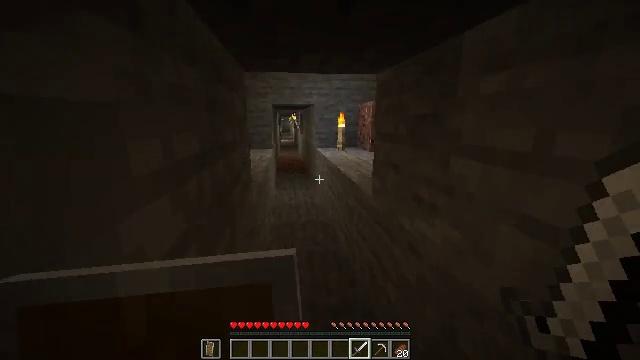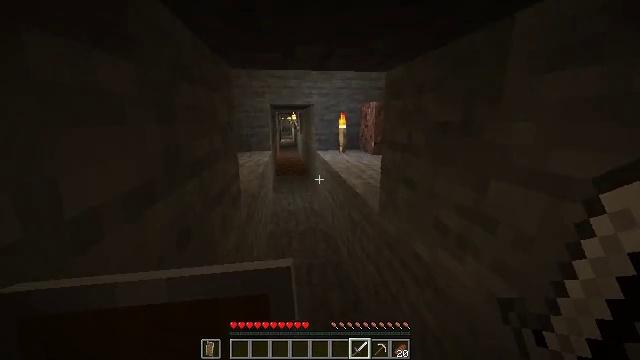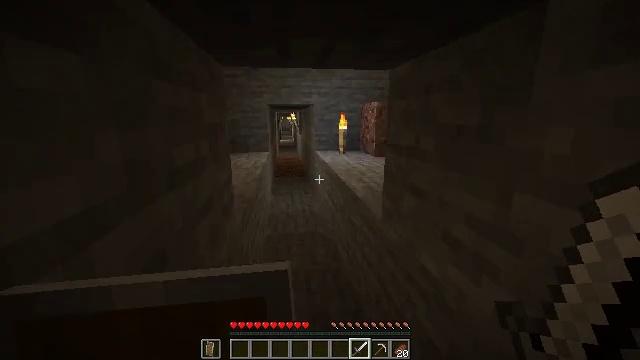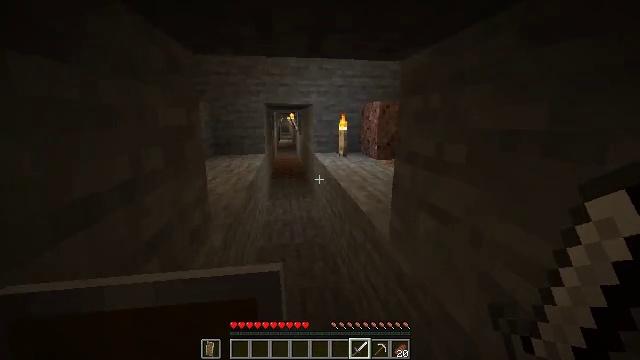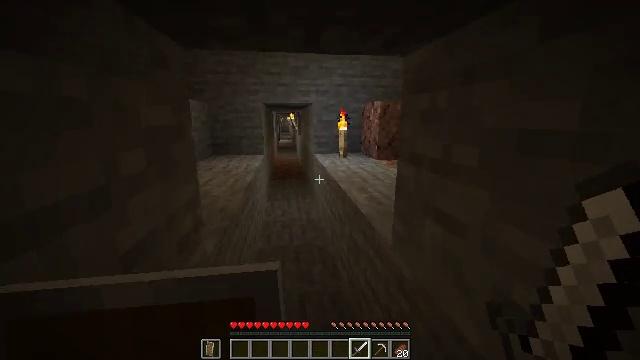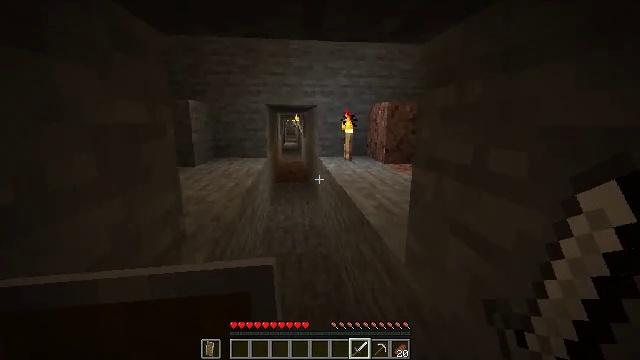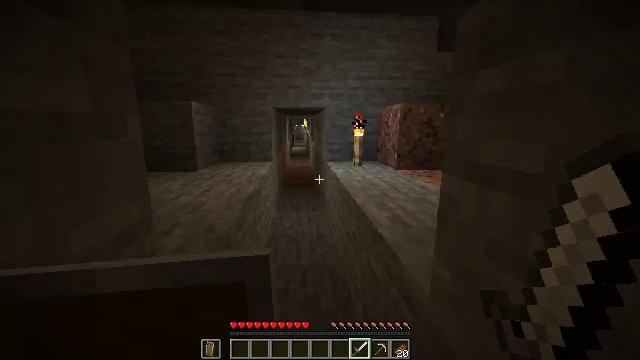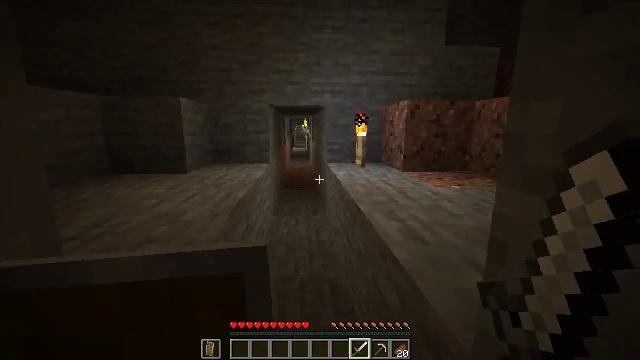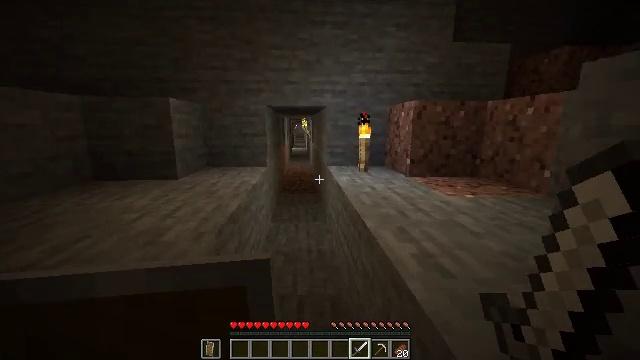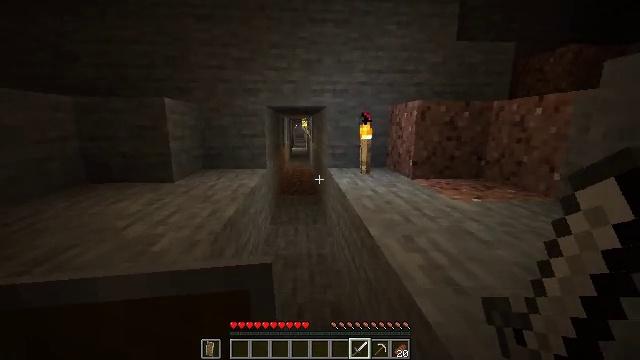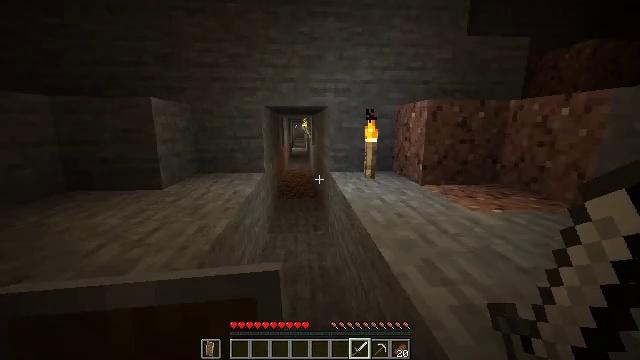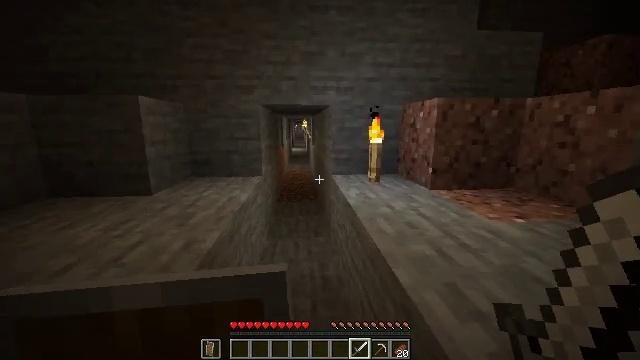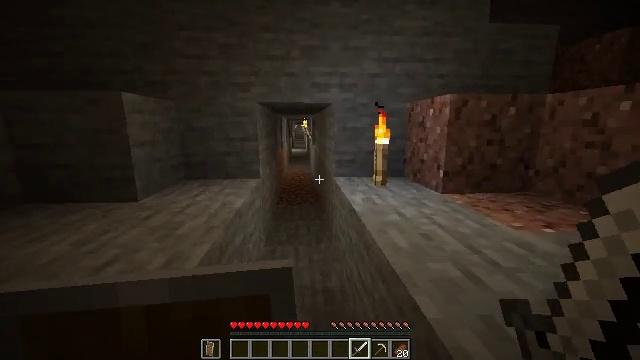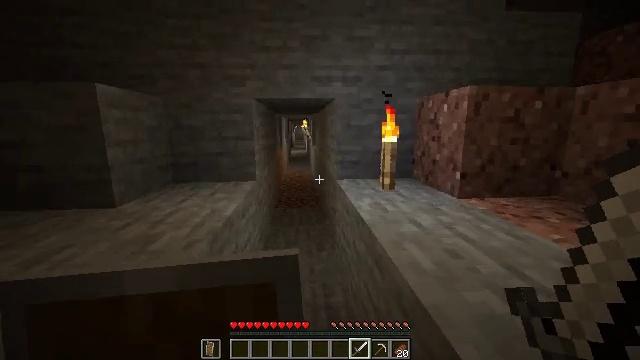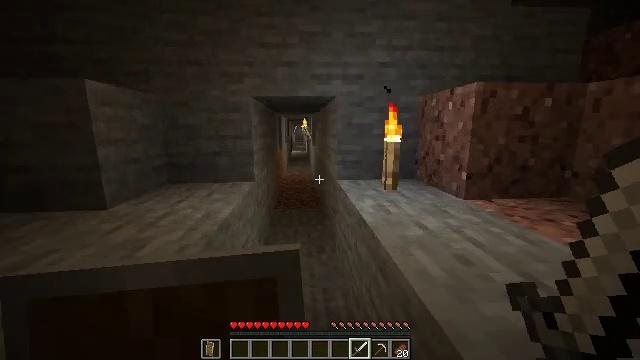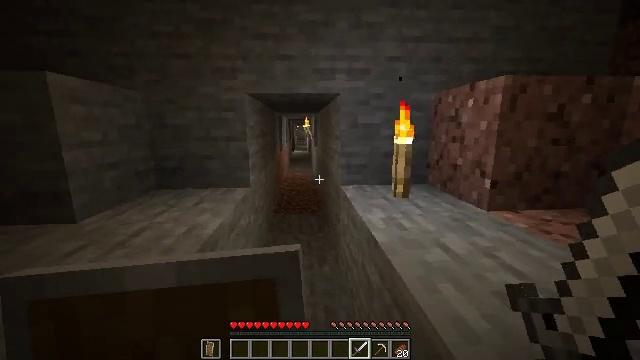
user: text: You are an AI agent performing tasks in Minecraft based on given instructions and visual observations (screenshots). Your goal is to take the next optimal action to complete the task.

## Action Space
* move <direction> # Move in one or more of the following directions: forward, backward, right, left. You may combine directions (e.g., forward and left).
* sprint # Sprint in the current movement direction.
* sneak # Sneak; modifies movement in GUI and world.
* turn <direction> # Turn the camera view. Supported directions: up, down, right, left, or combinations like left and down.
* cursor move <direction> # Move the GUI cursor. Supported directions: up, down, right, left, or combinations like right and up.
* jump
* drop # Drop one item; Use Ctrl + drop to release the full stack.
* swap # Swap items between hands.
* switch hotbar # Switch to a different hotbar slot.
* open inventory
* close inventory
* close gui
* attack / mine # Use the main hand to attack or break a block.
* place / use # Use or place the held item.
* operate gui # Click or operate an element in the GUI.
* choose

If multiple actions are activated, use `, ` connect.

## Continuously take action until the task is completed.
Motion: motion action
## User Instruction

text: Attack the spawner to disable it.
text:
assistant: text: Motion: move forward
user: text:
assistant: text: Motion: move forward
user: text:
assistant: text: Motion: move forward
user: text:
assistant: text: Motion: move forward
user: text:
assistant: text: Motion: move forward, turn left
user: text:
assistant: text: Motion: move forward, turn left
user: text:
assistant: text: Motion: move forward
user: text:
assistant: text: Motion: move forward
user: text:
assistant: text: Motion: move forward
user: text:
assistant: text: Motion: move forward
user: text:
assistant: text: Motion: move forward
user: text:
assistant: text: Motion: move forward
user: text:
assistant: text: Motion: move forward
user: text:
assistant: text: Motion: move forward
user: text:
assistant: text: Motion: move forward
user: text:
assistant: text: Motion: move forward, turn left
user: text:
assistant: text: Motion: move forward, turn left
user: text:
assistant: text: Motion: move forward, turn left
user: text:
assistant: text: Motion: move forward
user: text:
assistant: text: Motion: move forward
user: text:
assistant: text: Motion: move forward
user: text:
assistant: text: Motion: no_op
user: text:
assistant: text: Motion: move forward
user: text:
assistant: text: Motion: move forward
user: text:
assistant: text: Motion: no_op
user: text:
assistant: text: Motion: move forward
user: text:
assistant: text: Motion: move forward
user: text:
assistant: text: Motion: move forward
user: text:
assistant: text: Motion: move forward
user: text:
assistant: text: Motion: move forward